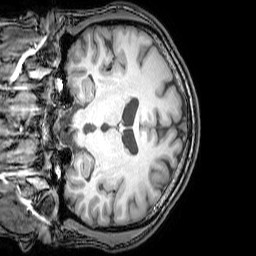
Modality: T1w
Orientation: coronal
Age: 26
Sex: male
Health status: healthy
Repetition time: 0.081 s
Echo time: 0.037 s